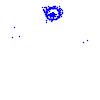
Particle: kaon